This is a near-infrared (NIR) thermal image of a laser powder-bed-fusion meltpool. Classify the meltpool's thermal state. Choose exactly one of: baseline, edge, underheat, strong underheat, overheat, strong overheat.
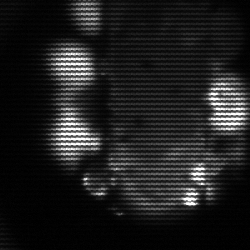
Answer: strong underheat